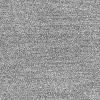
Atmospheric dust classification: dusty